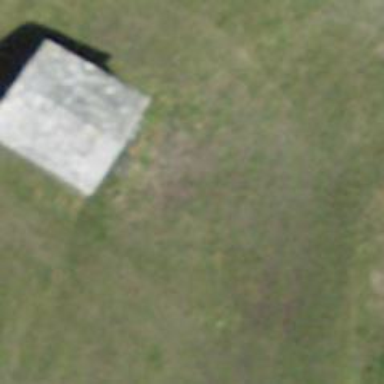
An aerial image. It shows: Barn.